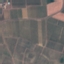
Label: PermanentCrop